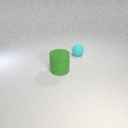
large green rubber cylinder in front of small cyan rubber sphere